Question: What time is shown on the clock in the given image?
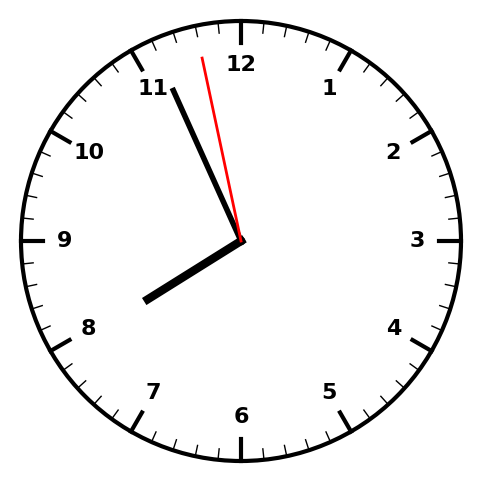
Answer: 07:55:58